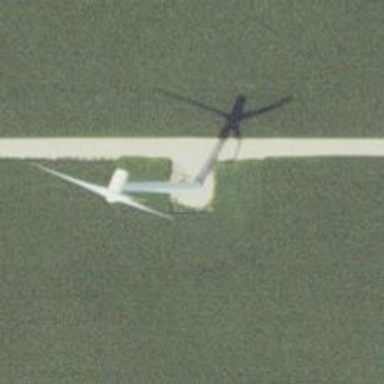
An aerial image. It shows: Wind generator using horizontal axis wind turbines.